Interaction volume radius: 10 \u00c5
Interaction volume height: 25 \u00c5
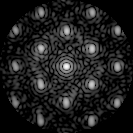
Disorder parameter: 0.2732